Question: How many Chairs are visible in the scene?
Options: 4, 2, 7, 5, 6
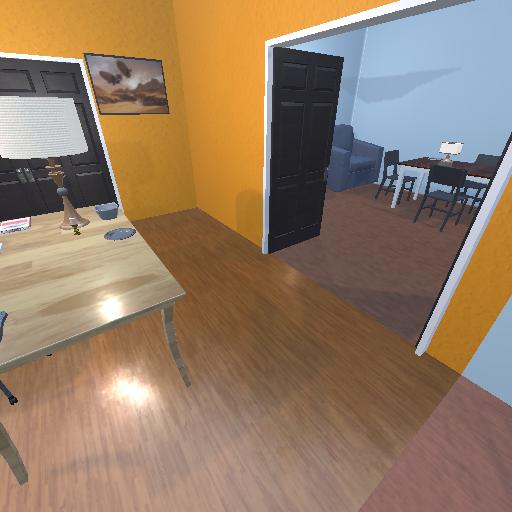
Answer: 4